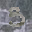
Label: 3